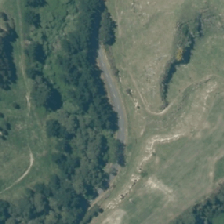
Land cover: deciduous_hardwood